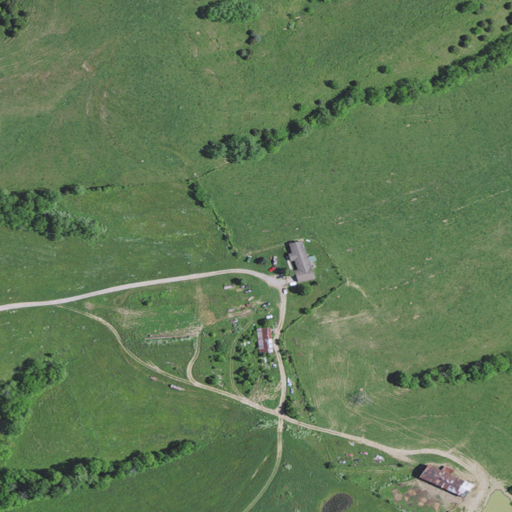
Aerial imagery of mountain in Kentucky named Shallow Ford Hill containing pasture, mixed forest, deciduous forest, open development, and low intensity development